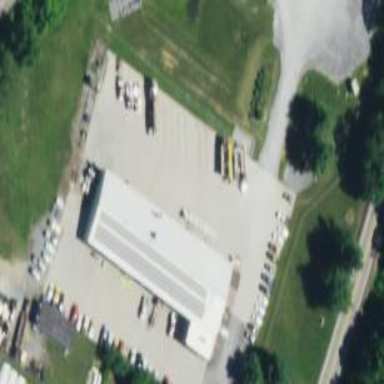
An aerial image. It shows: Warehouse.